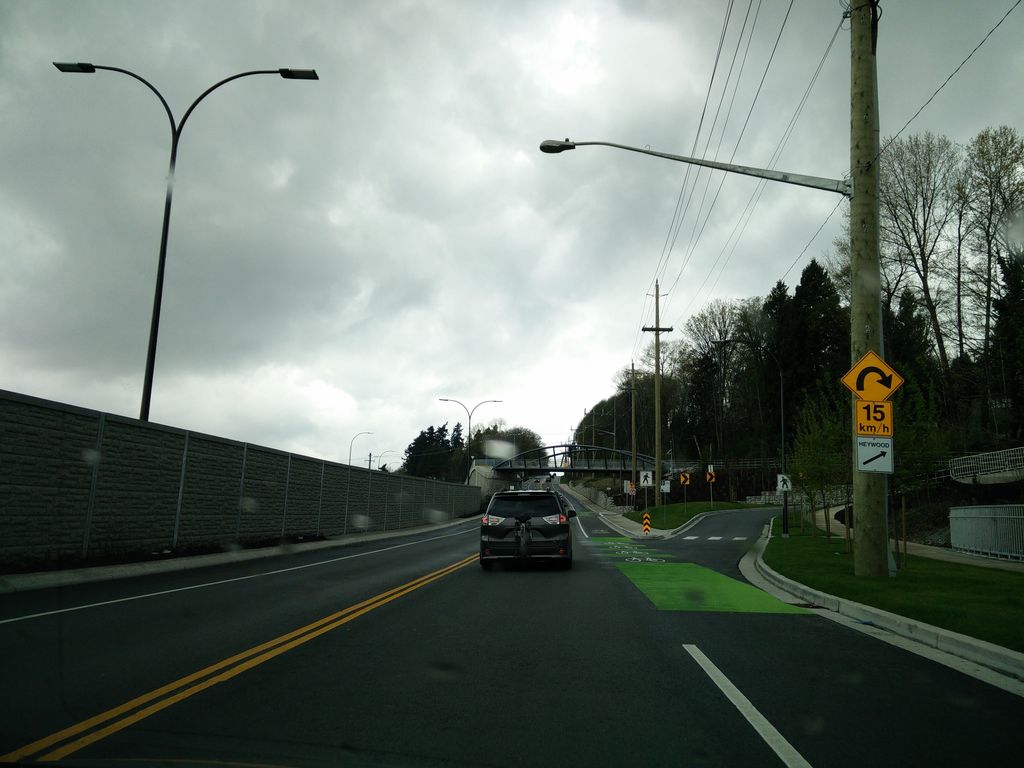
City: vancouver